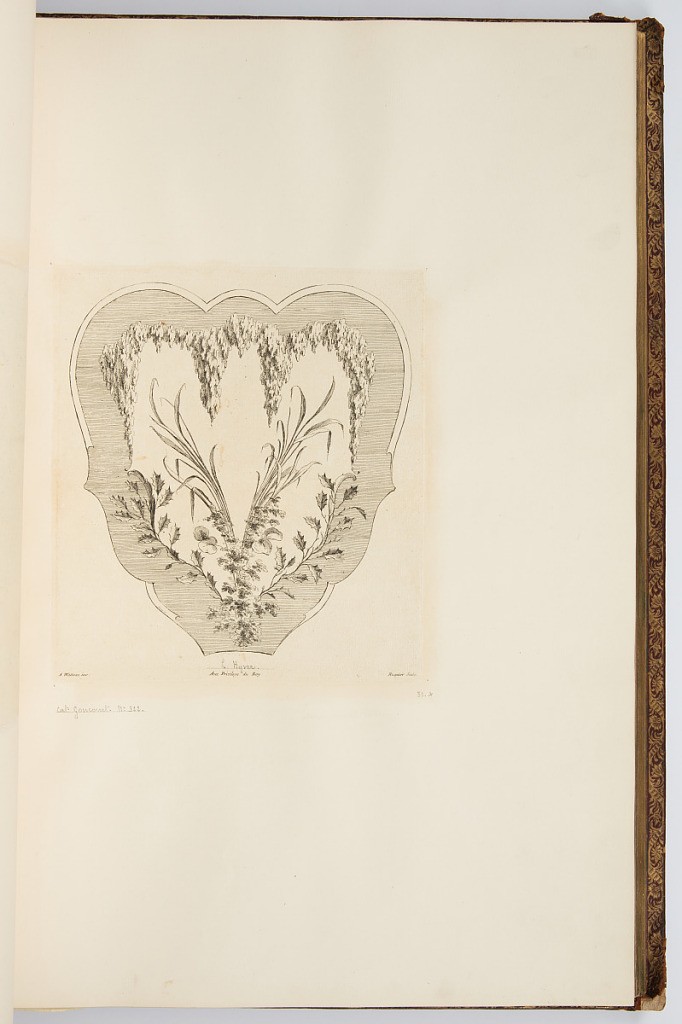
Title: L'Hiver
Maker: Antoine Watteau, French, 1684–1721
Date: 1723-1735
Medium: Etching on laid paper
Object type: Bound print
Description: Heart shaped cartouche with arabesque ornaments and motifs including holly branches and dripping snow. The plate is signed; the title is inscribed in graphite, but can be found printed in other versions of the plate.